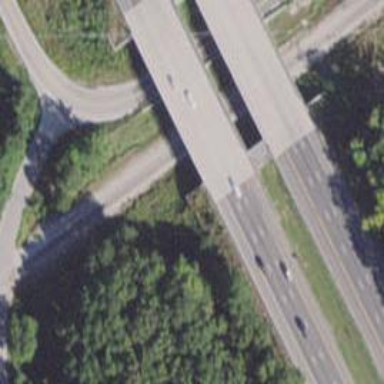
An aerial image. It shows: Motorway bridge.